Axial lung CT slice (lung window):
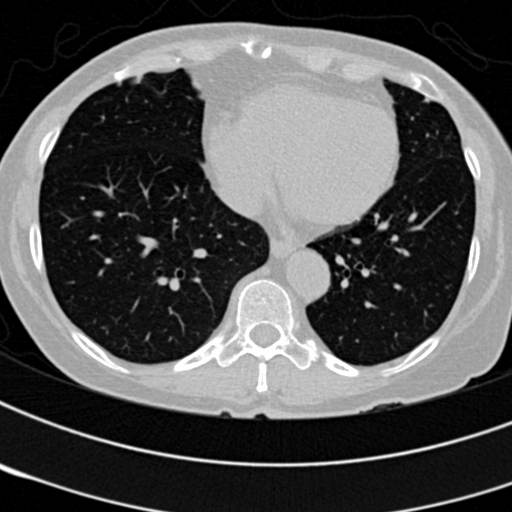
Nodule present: no